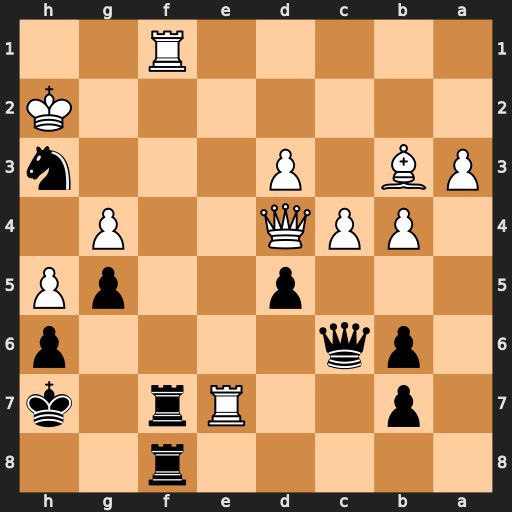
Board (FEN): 5r2/1p2Rr1k/1pq4p/3p2pP/1PPQ2P1/PB1P3n/7K/5R2
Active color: b
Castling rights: -
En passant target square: -
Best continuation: Qd6+ Qe5 Qxe5+ Rxe5 Rxf1